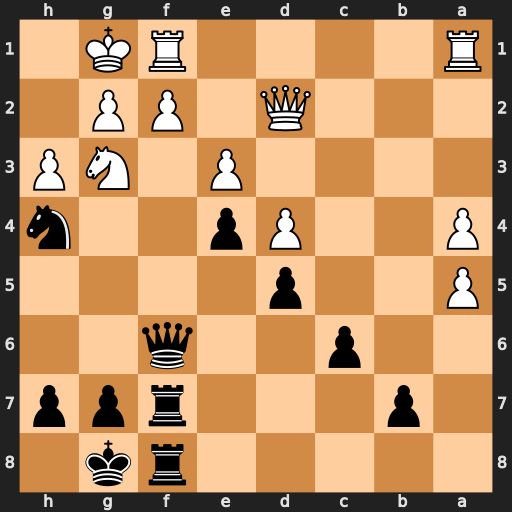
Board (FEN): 5rk1/1p3rpp/2p2q2/P2p4/P2Pp2n/4P1NP/3Q1PP1/R4RK1
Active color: b
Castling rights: -
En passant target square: -
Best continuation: Qf3 gxf3 Nxf3+ Kg2 Nxd2